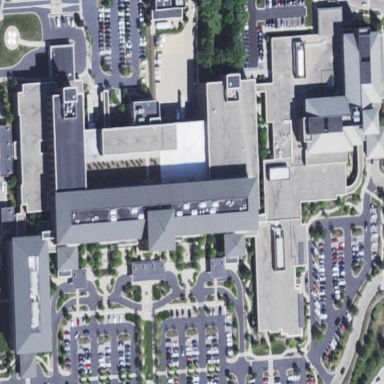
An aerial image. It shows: Hospital building.